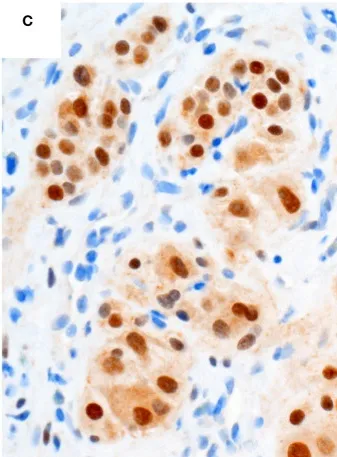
Histopathology of the core biopsy. (C) Immunostain PHOX2B, which is a neuroblastic marker, staining the nuclei of the neuroblastic cells brown. X400. The bar below the photo indicates 100 microm.
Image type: pathology (immunostaining)